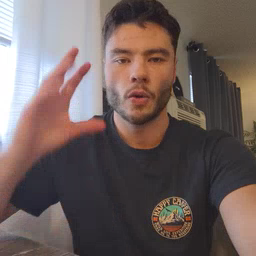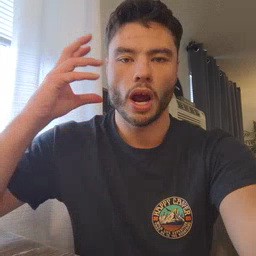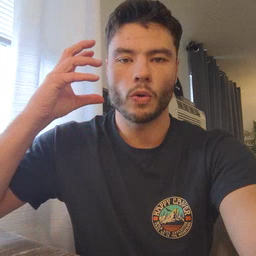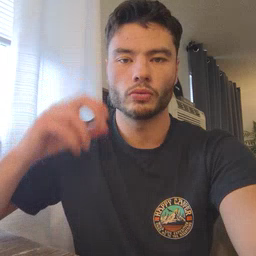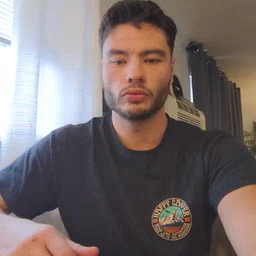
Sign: radio